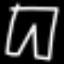
Label: pants